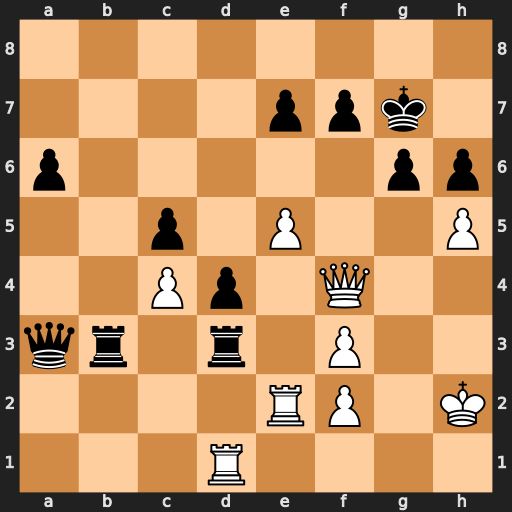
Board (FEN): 8/4ppk1/p5pp/2p1P2P/2Pp1Q2/qr1r1P2/4RP1K/3R4
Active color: w
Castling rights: -
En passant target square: -
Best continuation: Rxd3 Rxd3 Kg2 Rxf3 Qxf3